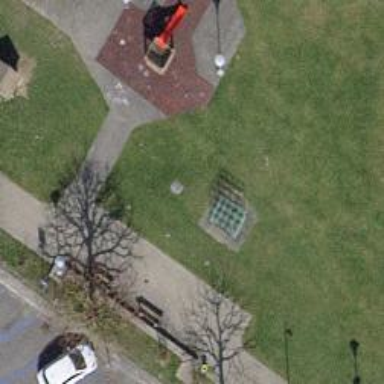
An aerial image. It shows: Playground featuring climbing frame.